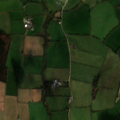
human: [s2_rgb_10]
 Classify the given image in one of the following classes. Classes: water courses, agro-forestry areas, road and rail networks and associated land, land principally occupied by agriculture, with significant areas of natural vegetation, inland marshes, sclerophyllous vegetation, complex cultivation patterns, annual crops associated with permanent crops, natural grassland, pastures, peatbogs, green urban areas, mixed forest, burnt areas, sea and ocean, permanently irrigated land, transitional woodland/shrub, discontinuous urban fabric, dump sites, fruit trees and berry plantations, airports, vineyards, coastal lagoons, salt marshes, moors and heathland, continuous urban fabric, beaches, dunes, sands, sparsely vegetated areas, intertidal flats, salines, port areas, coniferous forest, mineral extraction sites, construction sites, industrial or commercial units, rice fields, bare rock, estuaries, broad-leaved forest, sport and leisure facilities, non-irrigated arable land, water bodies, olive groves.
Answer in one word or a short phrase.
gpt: non-irrigated arable land, pastures, transitional woodland/shrub